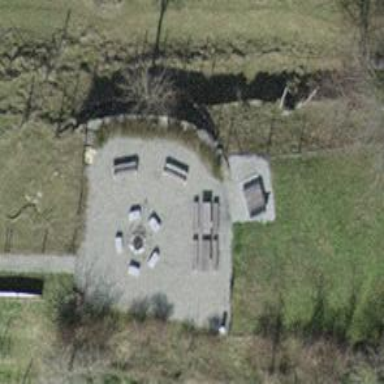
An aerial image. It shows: BBQ amenity.